Question: I am working on Android SoftKeyboard. I've created layout for keyboard but dont't know how to include suggestions which appears if we type some word in EditText.
For example if i write "Kn" then "Known" and "Known" are shown in Suggestions.
So my questions are -
How to include suggestions in Android Softkeyboard?
Is there any way to include our own list of suggestions?
Thanx a lot in advance.
I've already checked <URL> but not able to find any proper answer. Any help would be appreciated.
I want to include suggestions directly above Keyboard as shown in picture below.

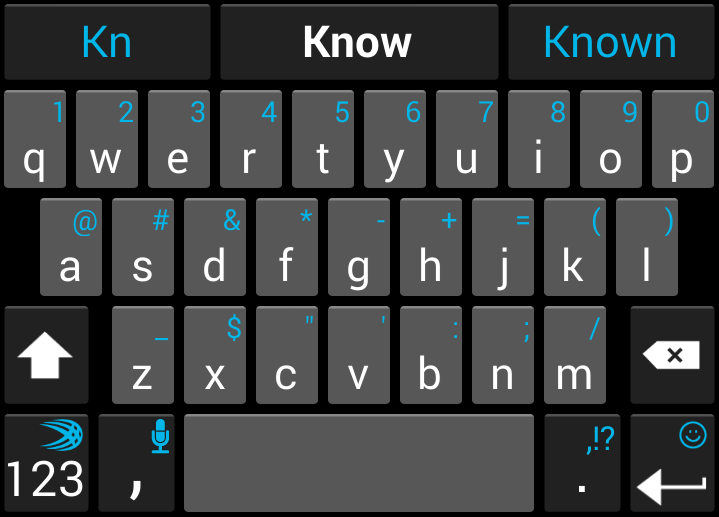
Answer: You can use the static method 'UserDictionary.Words.addWord(....)': <URL>
'''
if (Build.VERSION.SDK_INT >= Build.VERSION_CODES.JELLY_BEAN) {
// On JellyBean & above, you can provide a shortcut and an explicit Locale
UserDictionary.Words.addWord(this, "MadeUpWord", 10, "Mad", Locale.getDefault());
} else if (Build.VERSION.SDK_INT >= Build.VERSION_CODES.CUPCAKE) {
UserDictionary.Words.addWord(this, "MadeUpWord", 10, UserDictionary.Words.LOCALE_TYPE_CURRENT);
}
'''
You will need to add this permission to your manifest:
'''
<uses-permission android:name="android.permission.WRITE_USER_DICTIONARY"/>
'''
Added words will appear in 'Settings > Language & input > Personal dictionary'.
If you are implementing your own soft keyboard, I suggest you go through <URL>' returns null. You should override this method to return your implementation of the suggestions bar.
Here's a sample project that implements the Candidates view: <URL>.
:
Word and phrase suggestions go in the candidates view. Info about how to create & populate it are in the sample project mentioned above.
As far as I know, the selection of what words/phrases to suggest is developer's responsibility. Android does not provide those for you. You will probably need a set of dictionaries - one for each language/locale you plan on supporting. You may also want to maintain a dictionary of user-specified words.
Android's default keyboard uses these: <URL>
If you download one of these, unpack it and open with a text editor:
'''
dictionary=main:en,locale=en,description=English,date=<PHONE>,version=47
word=the,f=222,flags=,originalFreq=222
word=to,f=215,flags=,originalFreq=208
word=of,f=214,flags=,originalFreq=214
word=and,f=212,flags=,originalFreq=212
word=in,f=210,flags=,originalFreq=210
.... 165,635 more lines
'''
As apparent, the frequency plays a pivotal role in determining the suitability of a word as a suggestion. You probably don't want to suggest 'tachometer' when the user types 'ta'. You probably want to suggest 'take' - frequency helps you there.
Autocorrection:
'''
word=id,f=99,flags=,originalFreq=99
shortcut=I'd,f=whitelist
'''
The flags indicate appropriateness:
'''
word=goddamn,f=0,flags=offensive,originalFreq=62
'''
Even if you decide to use these dictionaries, the code to parse them and obtain meaningful suggestions will have to come from you.
Two articles (both by Peter Kankowski) that talk about 'predictive text input' & 'spelling correction':
<URL>
<URL>
:
The first thing you should know about the CandidatesView: it is optional. In fact, 'LatinIME' (android's default soft keyboard) does not use it. Instead 'LatinIME' has its own implementation - 'SuggestionStripView' - which is similar. The default behavior of 'InputMethodService#onCreateCandidatesView()' is to return null. If you choose to provide your own implementation, don't override this method.
You need to decide what your CandidatesView should look like. One possible implementation can be a 'HorizontalScrollView'. After you evaluate your suggestions (for example, user start writing "as", and your suggestion-logic gives you a 'List<String>' containing "has", "was", "assist", "ask", "asked", "asking", "assume"), create & add 'TextViews' holding these strings to the 'HorizontalScrollView(LinearLayout)'. This way, user can scroll horizontally and choose the intended word by clicking on it.
It is up to you to decide whether to use the API or handle the 'CandidatesView' yourself. If you want to use the API, override 'InputMetodService#onCreateCandidatesView()', inflate your custom layout, then return it. Hold a reference to it, so you can update it when required. To control 'CandidatesView's' visibility, use the method 'setCandidatesViewShown(boolean)'.